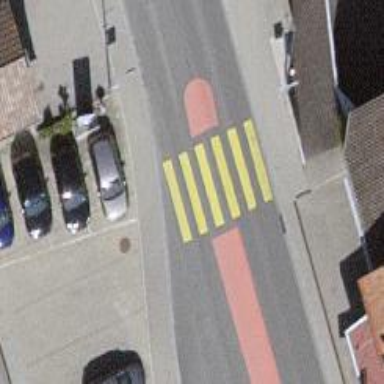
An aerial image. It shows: Marked zebra crossing on the road.